Interaction volume radius: 5 \u00c5
Interaction volume height: 20 \u00c5
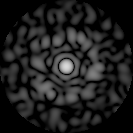
Disorder parameter: 0.859